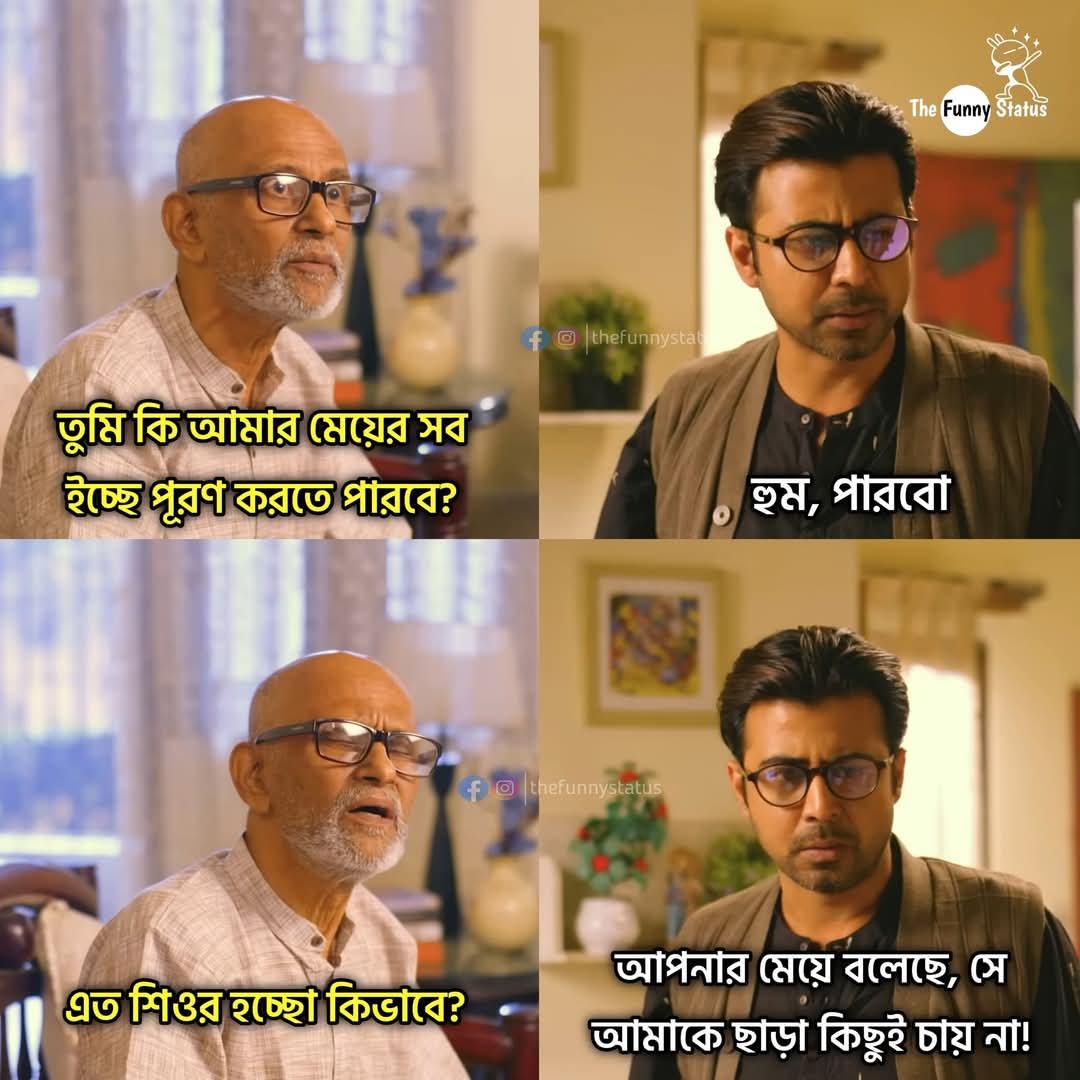
Text: তুমি কি আমার মেয়ের সব ইচ্ছে পূরণ করতে পারবে?
হুম, পারবো
এত শিওর হচ্ছো কিভাবে?
আপনার মেয়ে বলেছে, সে আমাকে ছাড়া কিছুই চায় না!
Label: Non Hate